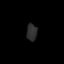
Tissue: lung
Cell type: Myeloid cells
Senescence score: 0.1927
Nuclear area (px): 172
Mean DAPI intensity: 45.645